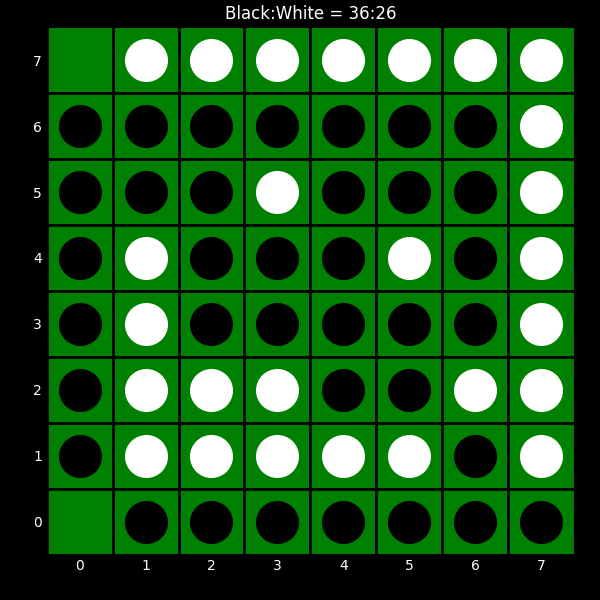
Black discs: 36
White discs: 26